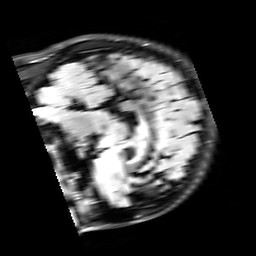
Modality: FLAIR
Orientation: sagittal
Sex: female
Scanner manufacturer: siemens
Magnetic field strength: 3 T
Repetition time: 10 s
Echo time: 0.09 s